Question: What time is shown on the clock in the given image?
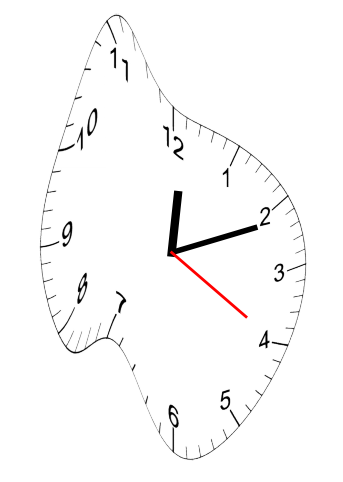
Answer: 12:11:20